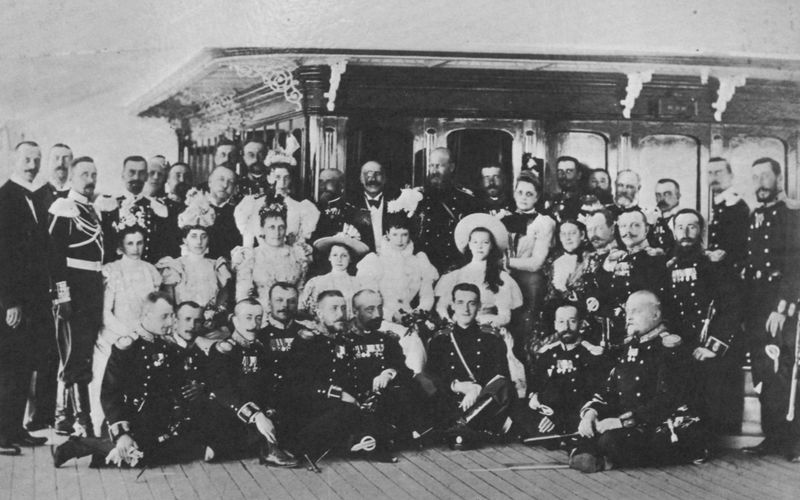
Titel: Maria Fedorowna bei einem festlichen Anlass, wahrscheinlich an Bord der kaiserlichen Jacht
Künstler: Russischer Photograph
Schlagwörter: gruppe, frauen, mädchen, sitzen, blumen, damen, frau, frisur, hintergrund, holz, hut, hüte, kleid, kleider, männer, schwarz, säulen, weiss, gebäude, haus, gesellschaft, herren, alt, bart, bärte, gesichter, schnurrbart, stehen, bildnis, portrait, boden, familie, gewänder, locken, schuppen, schiff, russland, dielen, soldaten, holzboden, einheit, holzdielen, knöpfe, halle, foto, fotografie, hocken, säbel, uniform, uniformen, waffen, brille, soldat, epauletten, degen, orden, posieren, dielenboden, gruppenbild, menschenmenge, reihen, tressen, gewehr, kavallerie, antik, pavillon, gewehre, deck, marine, gruppr, offiziere, zar, schnurrbärte, schneidersitz, kajüte, photographie, truppe, gruppenfoto, gruppenphoto, russie, zarenfamilie, ordensspange, ausgehuniform